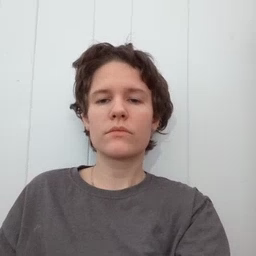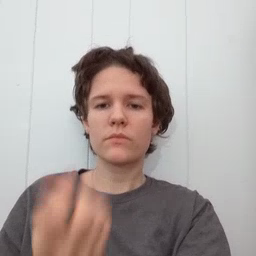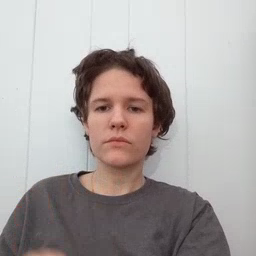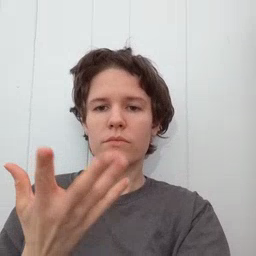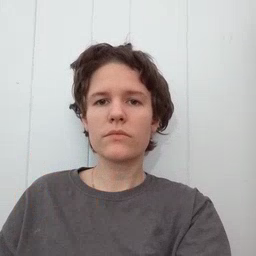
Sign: many